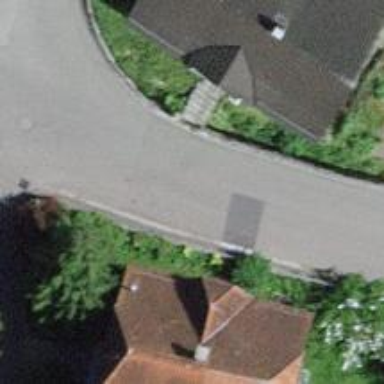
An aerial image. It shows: Unclassified road with asphalt surface.